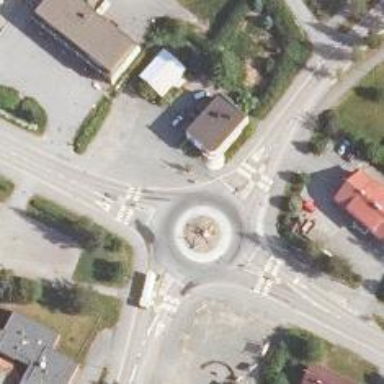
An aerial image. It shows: Secondary road with asphalt surface leading to roundabout.